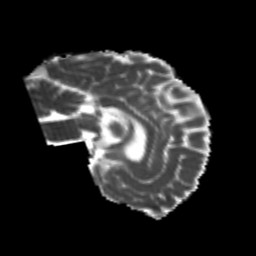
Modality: MD
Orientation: sagittal
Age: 26
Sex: female
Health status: healthy
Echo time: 0.074 s